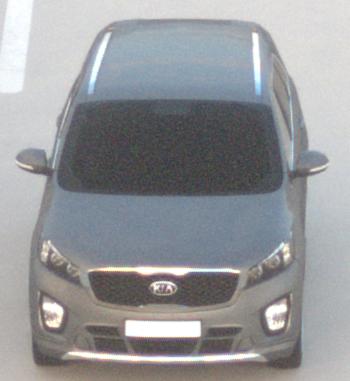
Make: KIA
Model: Sorento 2.2 CRDi
Detailed model: Sorento (UM)
Model produced from: 2015/03
Model produced until: 2017/10
Doors: 5
Color: gray
Road condition: dry road
Daytime: sunrise or sunset
Contrast: medium contrast